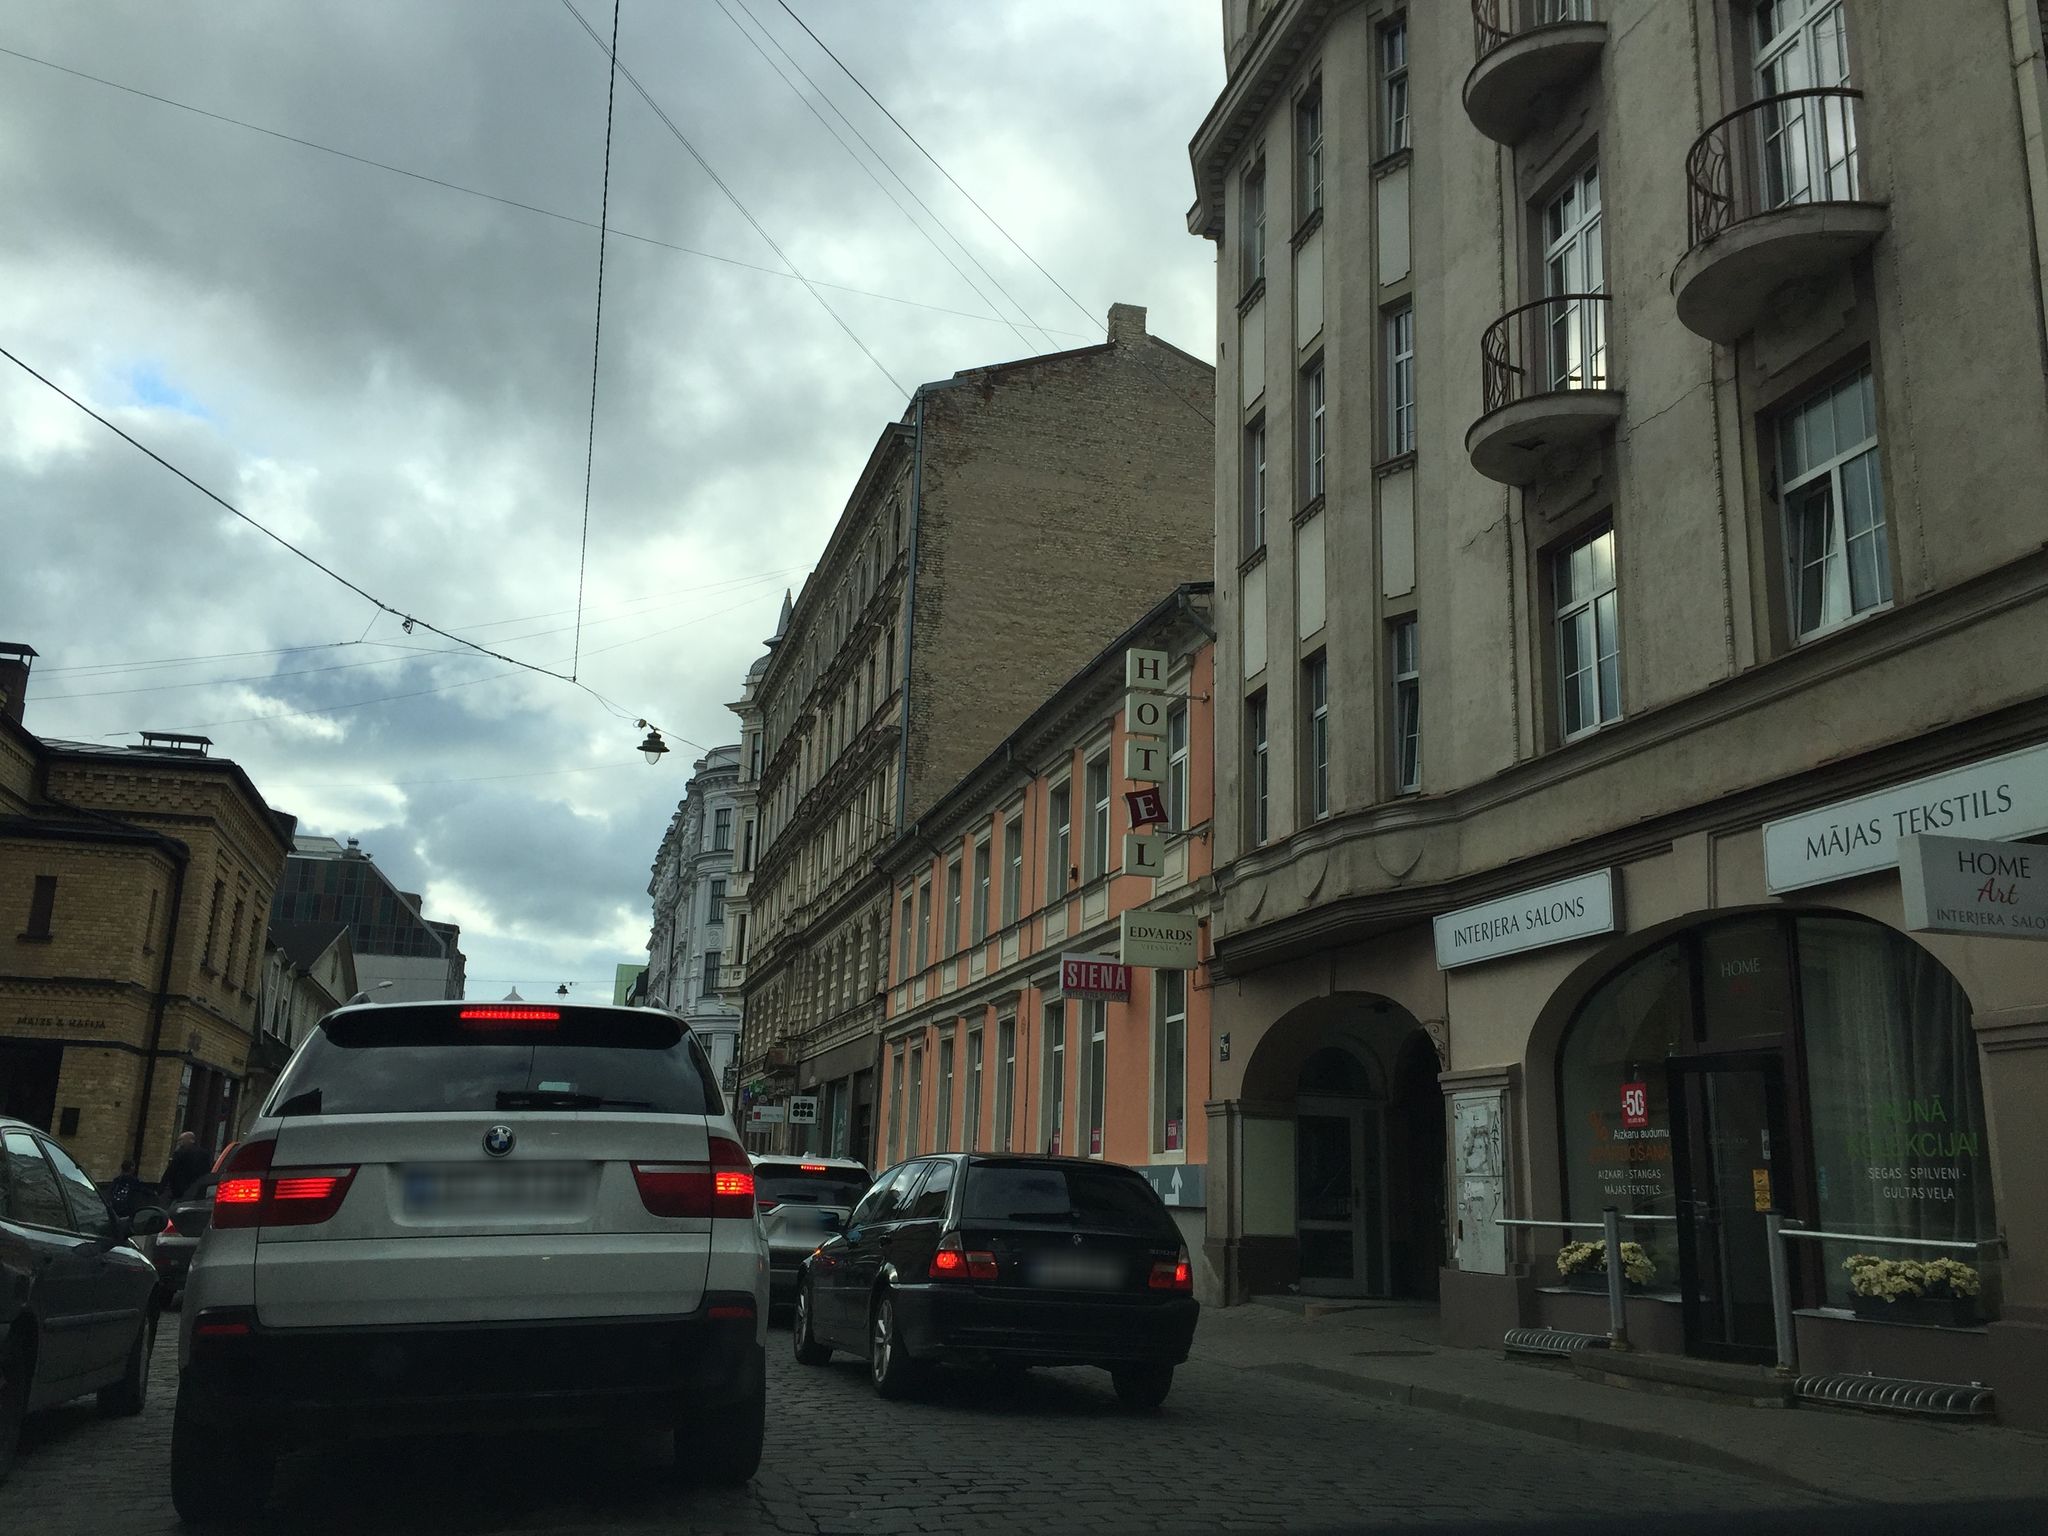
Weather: cloudy
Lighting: day
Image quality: good
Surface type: railway
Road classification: residential
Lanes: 2
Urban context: urban centre
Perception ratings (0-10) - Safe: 4.57, Lively: 7.41, Beautiful: 6.78, Boring: 1.75, Depressing: 3.51, Wealthy: 8.59